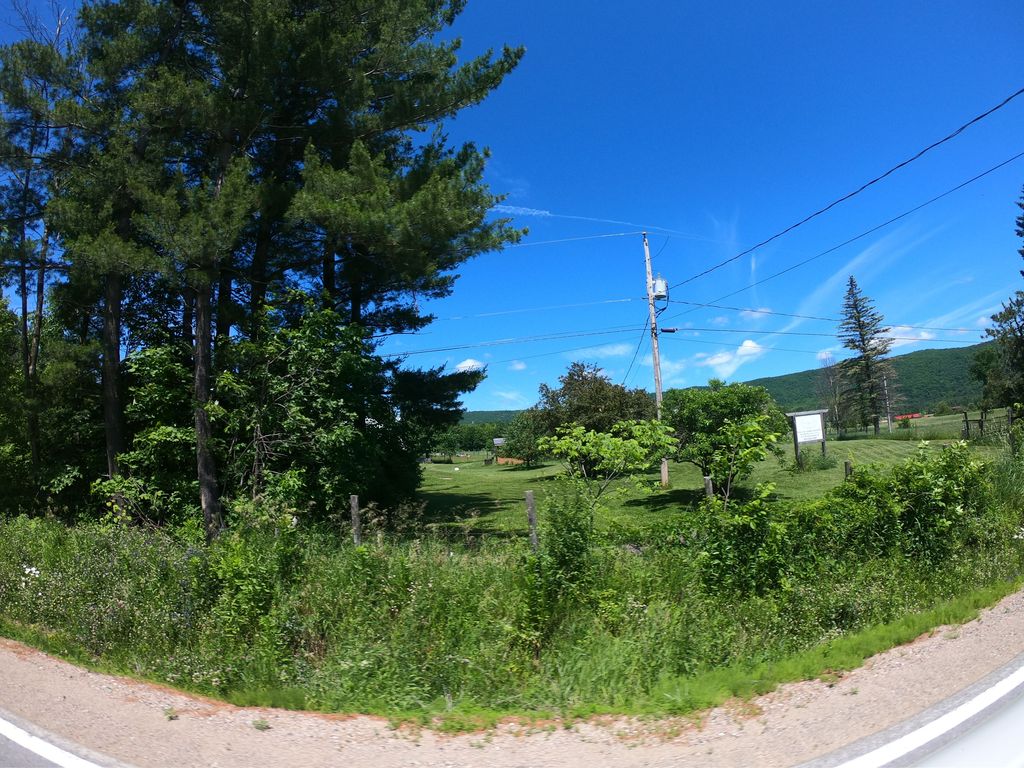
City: ottawa-gatineau